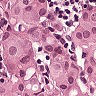
Metastatic tissue present: yes